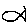
Label: fish